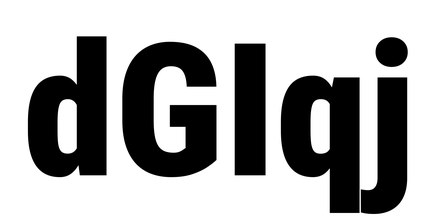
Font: Roboto_Condensed_Black